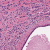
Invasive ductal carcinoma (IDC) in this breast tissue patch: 1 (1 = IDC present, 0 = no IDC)